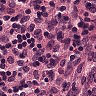
Metastatic tissue present: no